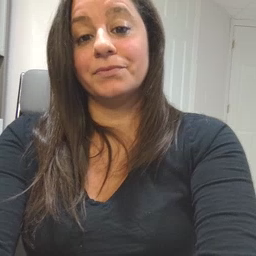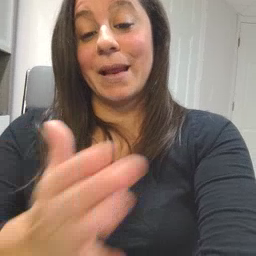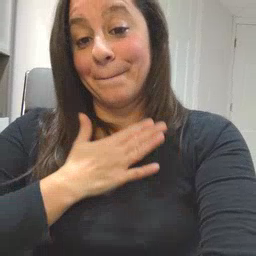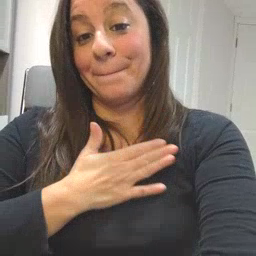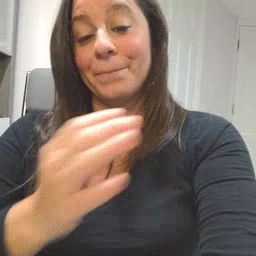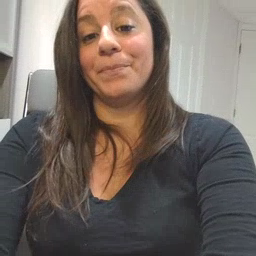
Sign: happy